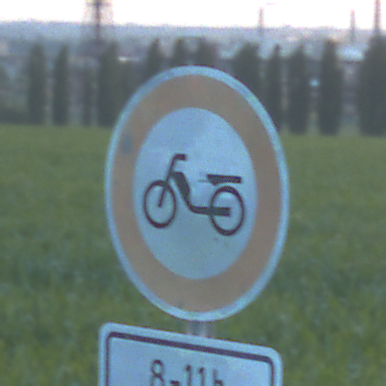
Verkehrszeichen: VerbotMofas
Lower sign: ZeitangabenOhneBeschraenkungAufWochentage2
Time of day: SunriseSunset
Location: Outdoor (Nature)
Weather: PartlyCloudy
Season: NotSpecified
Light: Natural